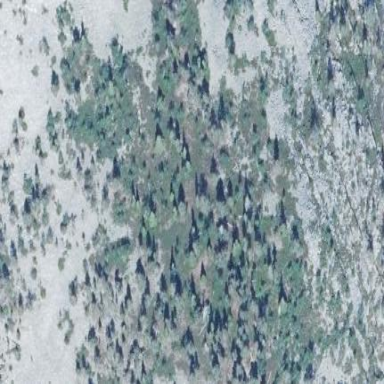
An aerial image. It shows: Evergreen needle-leaved forest.